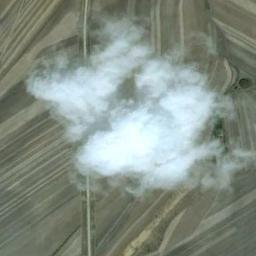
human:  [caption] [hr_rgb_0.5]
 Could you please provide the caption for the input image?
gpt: White clouds on khaki ground .

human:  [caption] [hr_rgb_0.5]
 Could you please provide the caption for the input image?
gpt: The cumulus clouds are located above the khaki farmland .

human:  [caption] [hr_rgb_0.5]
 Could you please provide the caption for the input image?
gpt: There is a little thin cloud above the brown farmland .

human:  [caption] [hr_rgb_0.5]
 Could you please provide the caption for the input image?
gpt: The white cloud is above bare farmland .

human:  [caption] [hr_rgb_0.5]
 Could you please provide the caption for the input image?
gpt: There are some white clouds over many farmlands .